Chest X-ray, AP view. Patient: 33 years old, sex M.
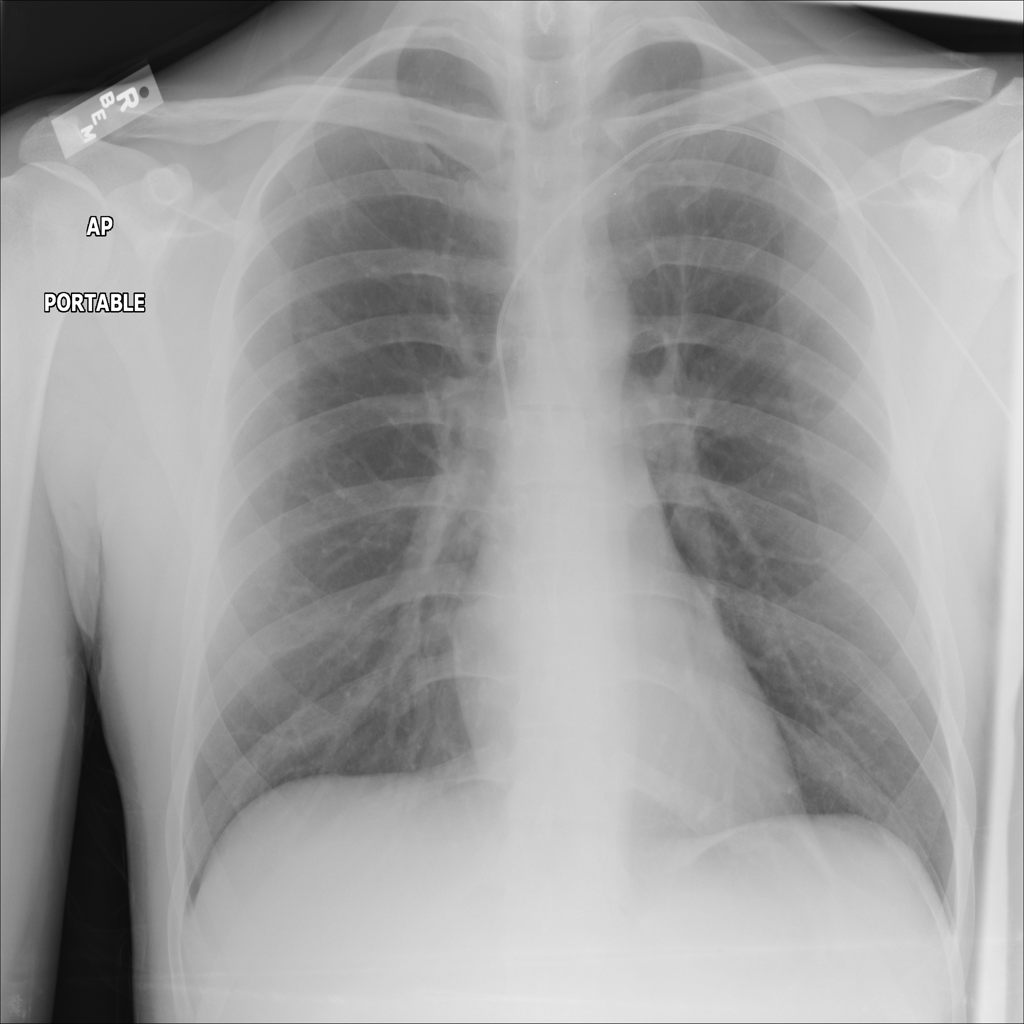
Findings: No Finding